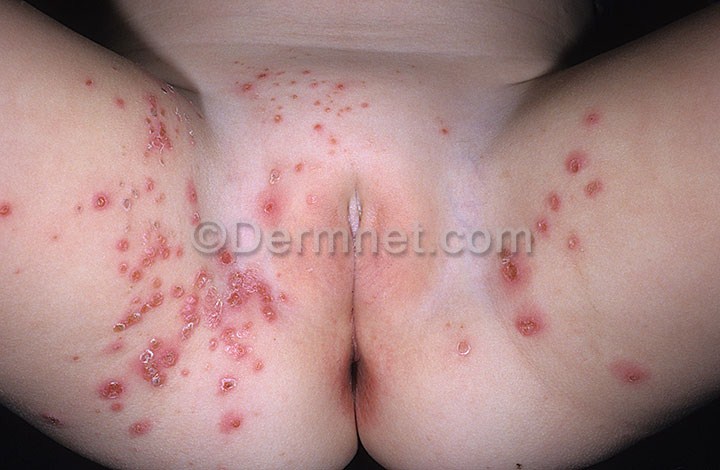
Disease: Warts Molluscum and other Viral Infections